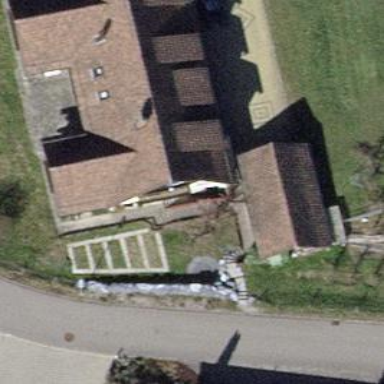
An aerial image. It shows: Detached building with gabled roof.